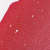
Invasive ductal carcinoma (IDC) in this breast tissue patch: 0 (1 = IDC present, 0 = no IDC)